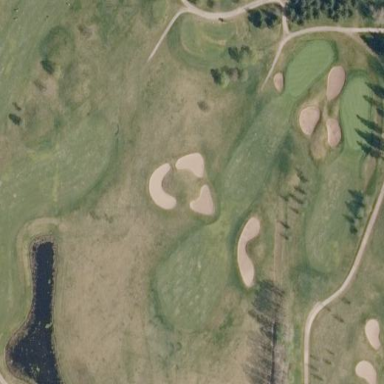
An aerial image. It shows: Golf fairway surrounded by grass.